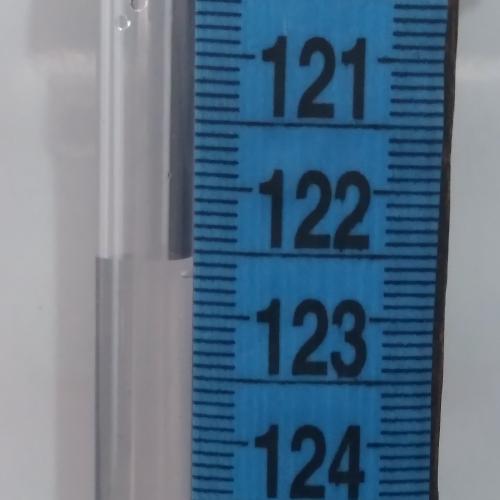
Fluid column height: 122.6 cm